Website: apple
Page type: customer-info-address
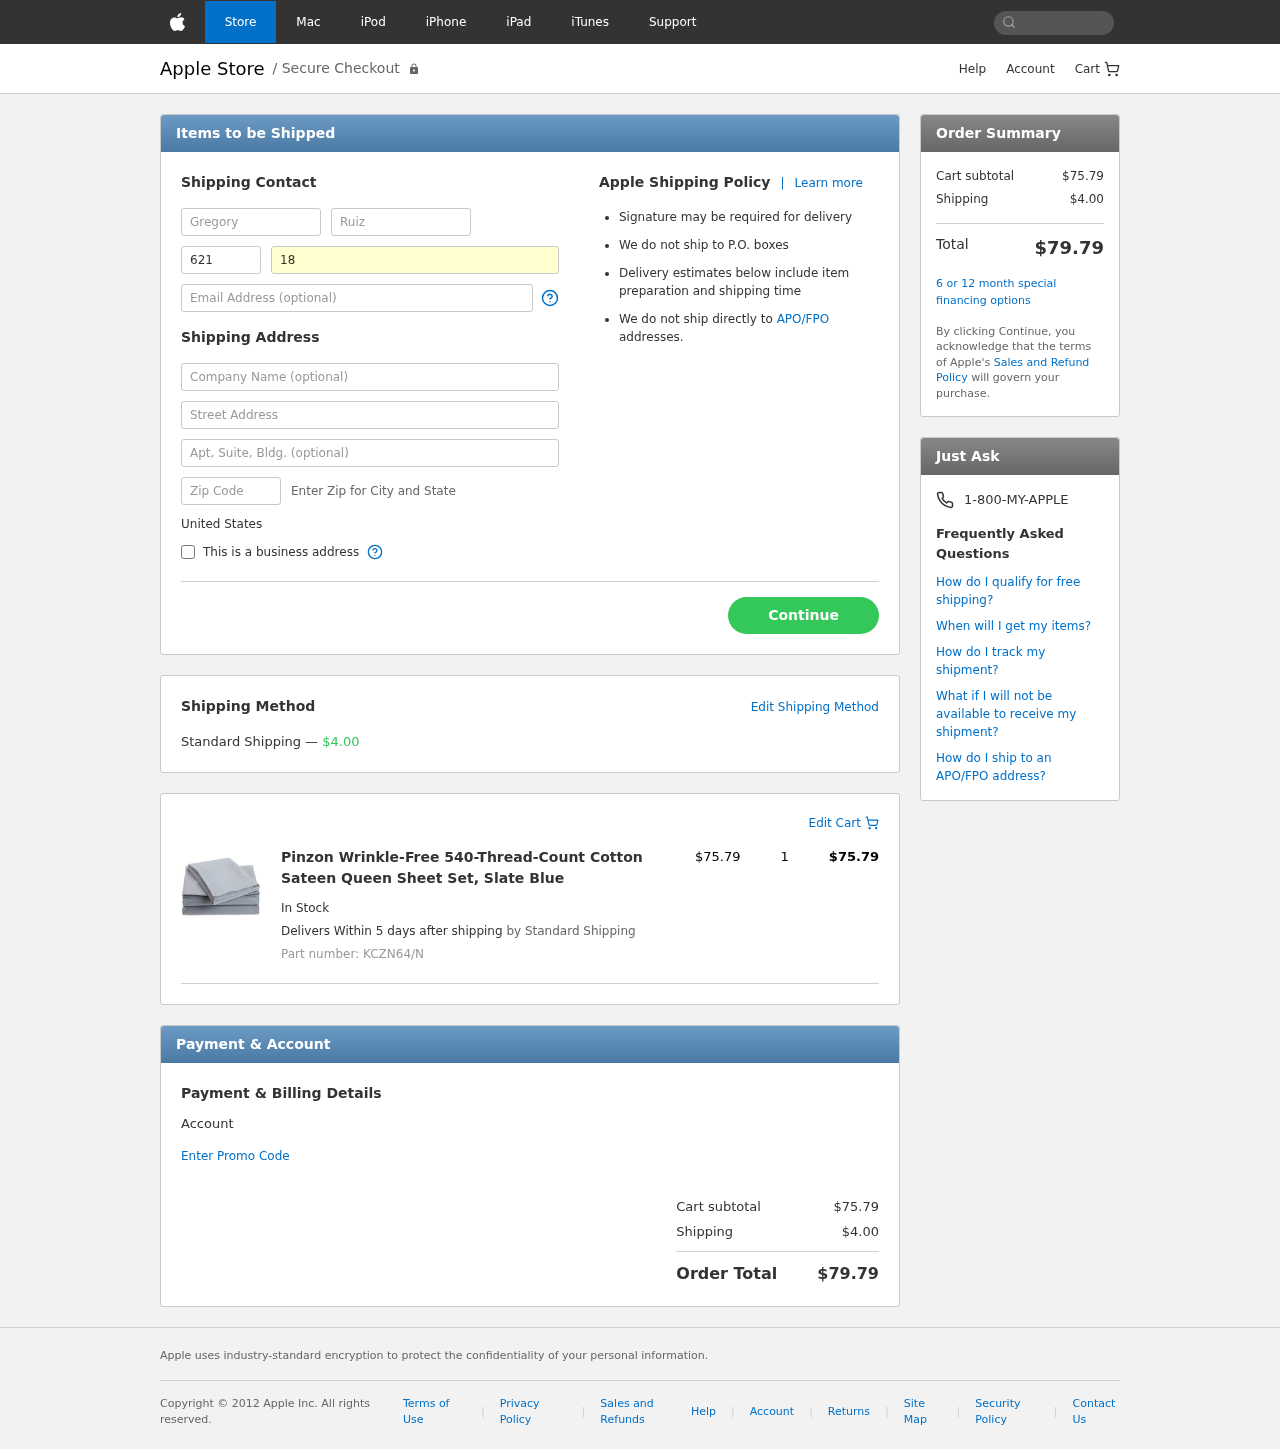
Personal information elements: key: PII_COUNTRY
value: United States
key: PII_FIRSTNAME
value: Gregory
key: PII_LASTNAME
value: Ruiz
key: PII_PHONE_AREA
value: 621
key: PII_PHONE_LINE
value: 1829
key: PII_EMAIL
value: gregory_ruiz@gmail.com
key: PII_COMPANY
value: Ramos-Nelson
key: PII_STREET
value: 5049 Joseph Oval Apt. 588
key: PII_STREET2
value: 176 Karen Burg
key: PII_POSTCODE
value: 58755
Product elements: key: PRODUCT1_NAME
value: Pinzon Wrinkle-Free 540-Thread-Count Cotton Sateen Queen Sheet Set, Slate Blue
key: PRODUCT1_PRICE
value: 75.79
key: PRODUCT1_QUANTITY
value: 1
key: PRODUCT1_SKU
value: KCZN64/N
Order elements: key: ORDER_SHIPPING_COST
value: $4.00
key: ORDER_ITEM_TOTAL
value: $75.79
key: ORDER_SUBTOTAL
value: $75.79
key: ORDER_TOTAL
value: $79.79